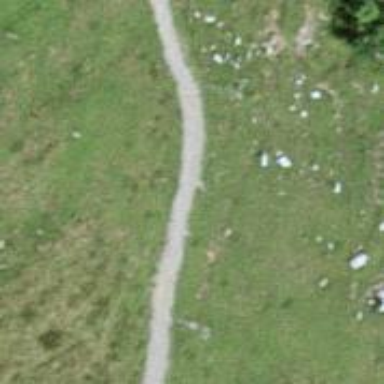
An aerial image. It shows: Unpaved path.